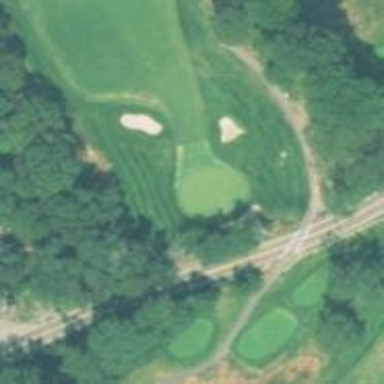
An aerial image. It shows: View of golf hole.